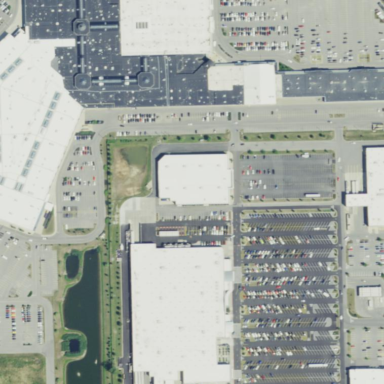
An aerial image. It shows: Retail building in mall.